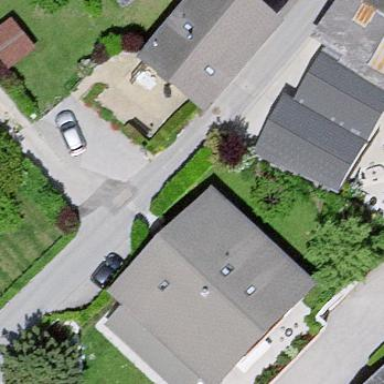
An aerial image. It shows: Simple and straightforward house.